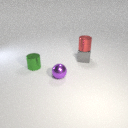
small gray metal cube below small red metal cylinder